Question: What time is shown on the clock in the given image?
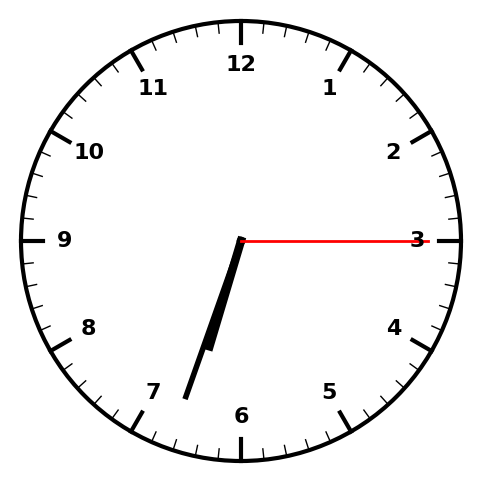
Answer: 06:33:15